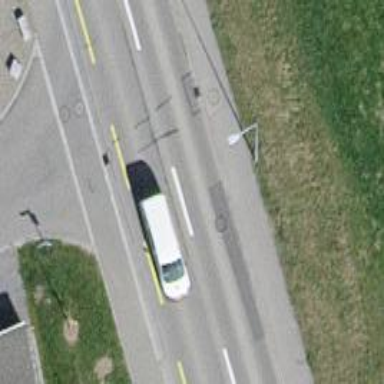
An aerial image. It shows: There is primary highway with cycle track on the left side.